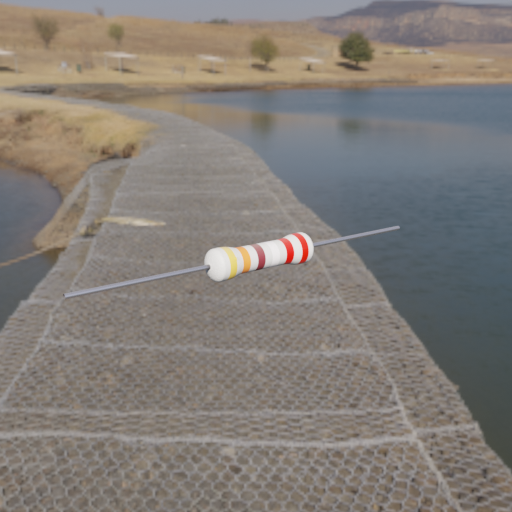
Resistor colour bands (in order): gold, orange, brown, white, red, red